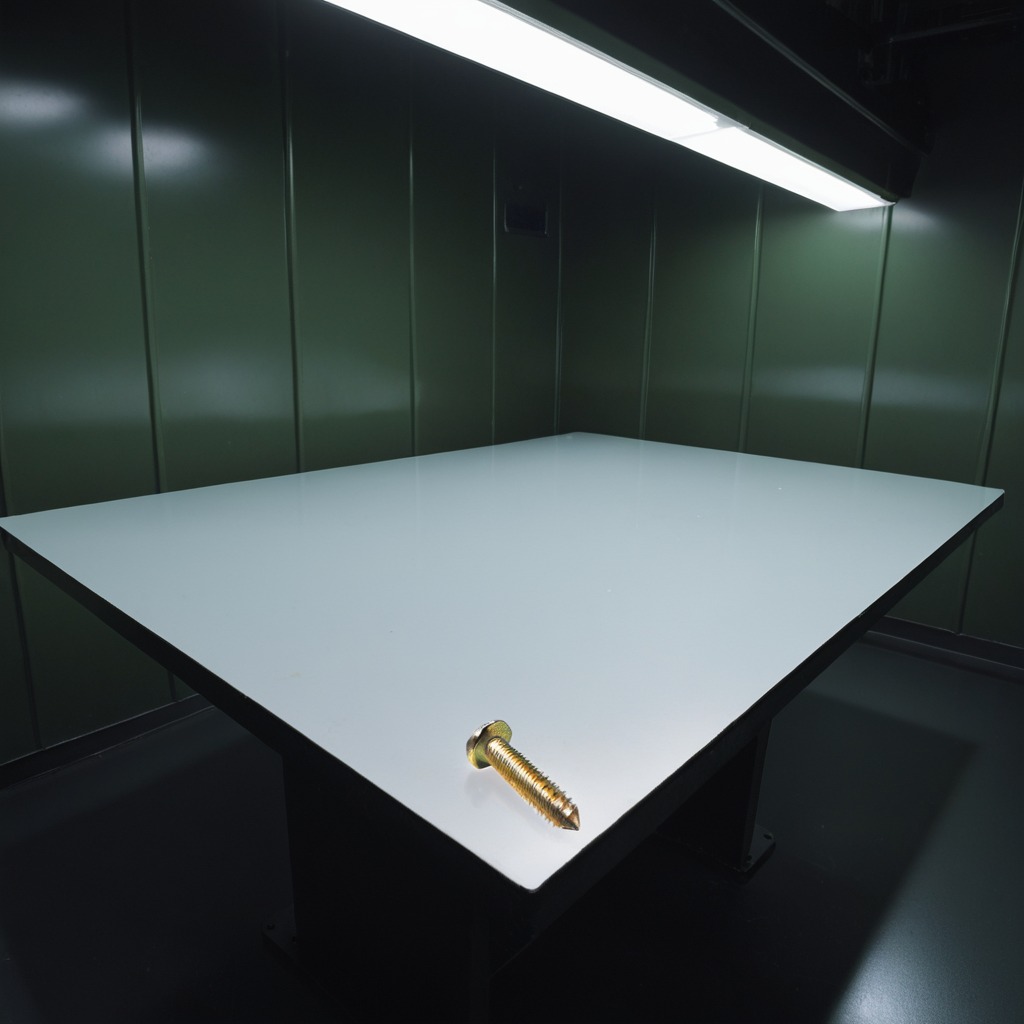
A metal screw lying on a clean empty table in a railway signal maintenance room lit by harsh overhead fluorescents photorealistic surface textures crisp shadows high dynamic range